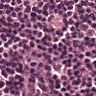
Metastatic tissue present: no